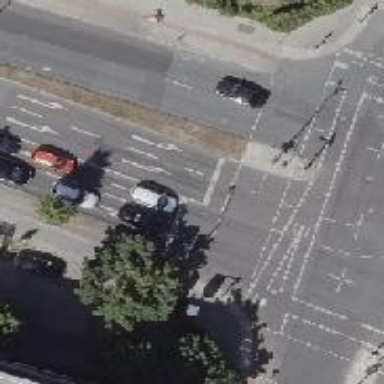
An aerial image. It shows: Crossing with traffic signals.